Question: I have this query:
'''
SELECT tag, filename, timecode, COUNT(tag) AS total
FROM dados
WHERE dados.tag = 'movie'
AND dados.filename = 'movie2.mp4'
GROUP BY timecode
'''
And this is the result:

But i only want the 3rd row, more precisely the timecode=2 because it's the most consisting tag with the higher value.
How can i grab the highest value of timecode from those rows?
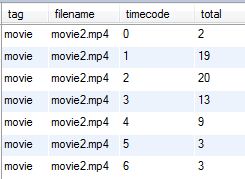
Answer: Use <URL>
'''
SELECT tag, filename, timecode, COUNT(tag) AS total
FROM dados
WHERE dados.tag = 'movie'
AND dados.filename = 'movie2.mp4'
GROUP BY timecode
ORDER BY COUNT(tag) DESC
LIMIT 1
'''